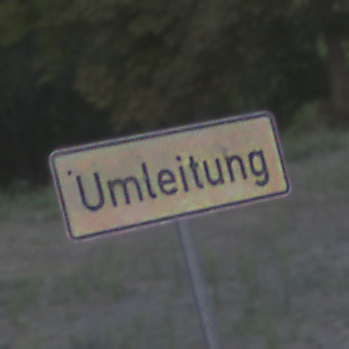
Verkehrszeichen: Umleitungsankuendigung
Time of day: SunriseSunset
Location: Outdoor (Urban)
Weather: Clear
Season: NotSpecified
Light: Natural